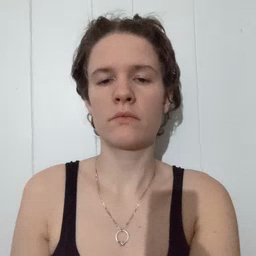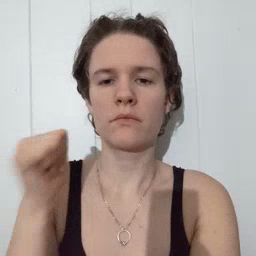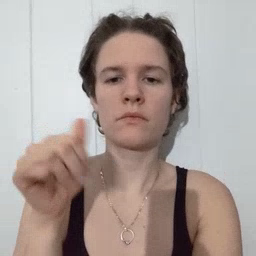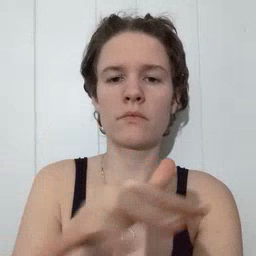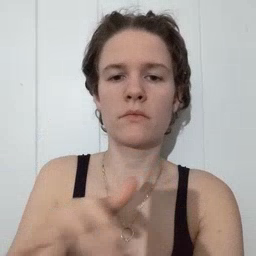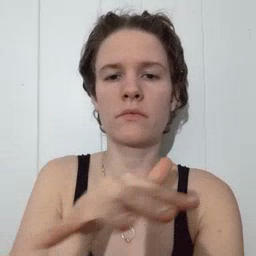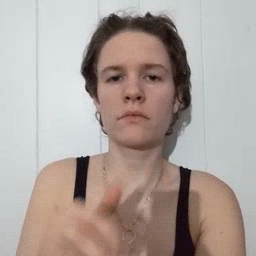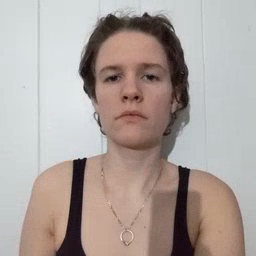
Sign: backyard